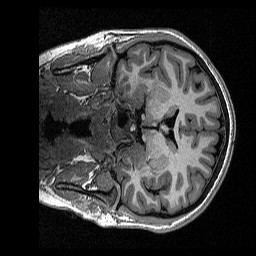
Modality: T1w
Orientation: coronal
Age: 19
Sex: female
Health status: healthy
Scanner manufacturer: siemens
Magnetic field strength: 1.5 T
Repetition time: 2.73 s
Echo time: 0.00357 s